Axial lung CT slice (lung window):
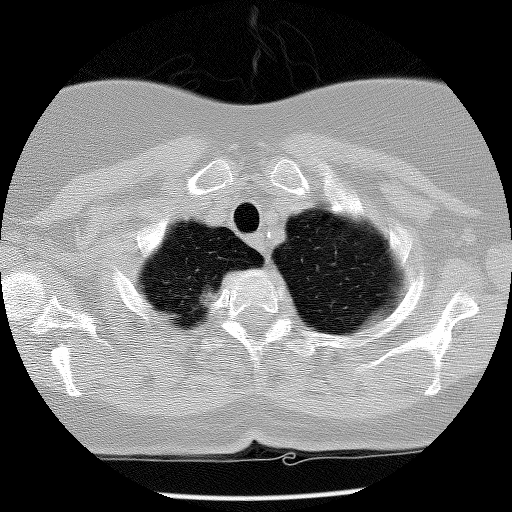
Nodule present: no